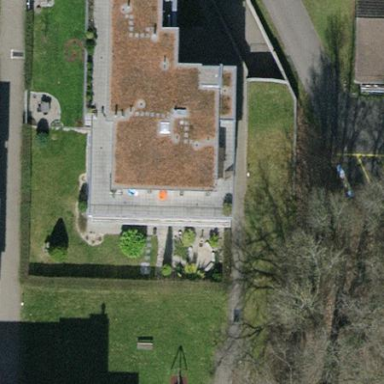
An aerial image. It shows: Apartment building with flat roof covered in tiles.